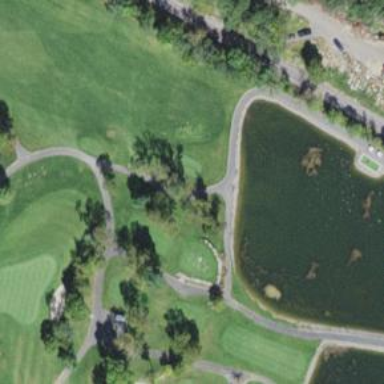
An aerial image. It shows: Asphalt service road used as golf cart path.